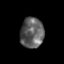
Tissue: skin
Cell type: Epithelial cells
Senescence score: 0.275
Nuclear area (px): 699
Mean DAPI intensity: 95.535